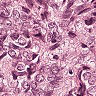
Metastatic tissue present: yes